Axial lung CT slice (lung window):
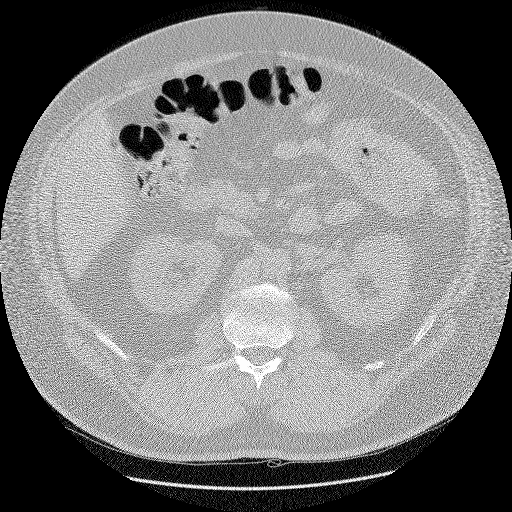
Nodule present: no